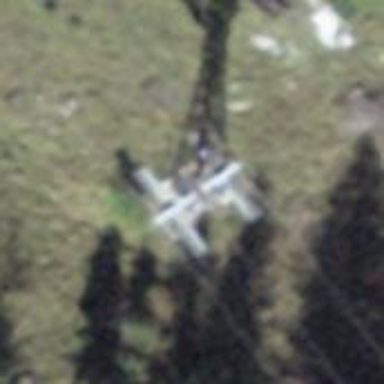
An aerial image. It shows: Pylon used for aerialway.